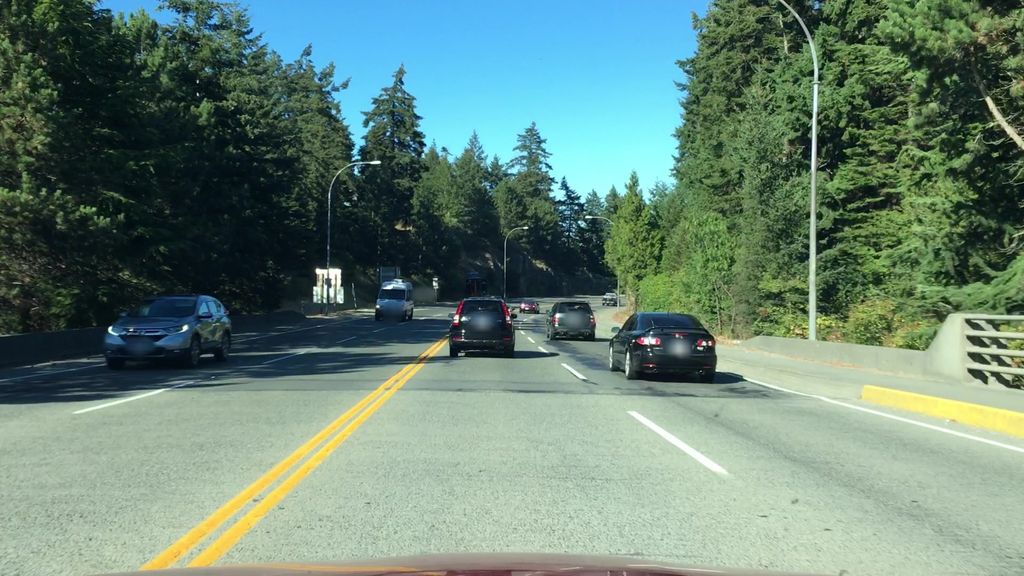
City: victoria